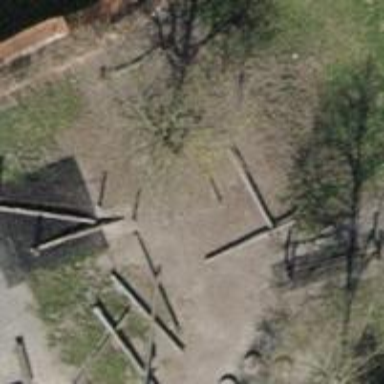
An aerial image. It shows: Brown bench.